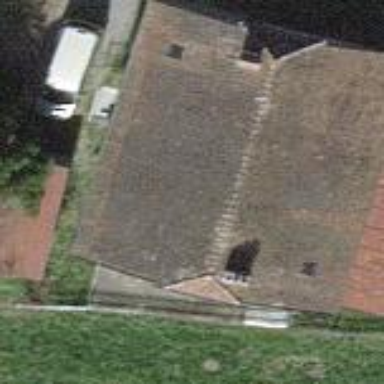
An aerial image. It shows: Detached building.